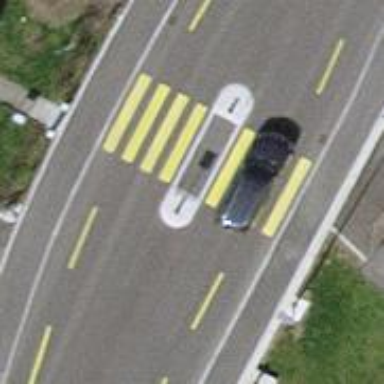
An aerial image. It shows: Marked zebra crossing with island in the middle.